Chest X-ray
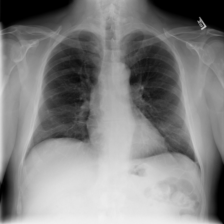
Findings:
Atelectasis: positive
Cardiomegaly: negative
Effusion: negative
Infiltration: negative
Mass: negative
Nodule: negative
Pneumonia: negative
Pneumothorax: negative
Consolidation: negative
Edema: negative
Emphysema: negative
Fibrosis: negative
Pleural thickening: negative
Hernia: negative